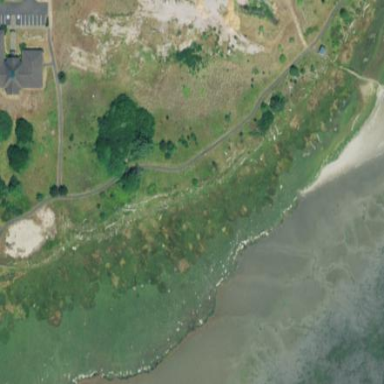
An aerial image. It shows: Saltmarsh wetland area.